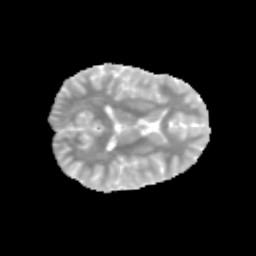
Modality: MD
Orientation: axial
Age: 10
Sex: female
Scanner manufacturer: siemens
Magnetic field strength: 3 T
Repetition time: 3.8 s
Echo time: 0.07 s